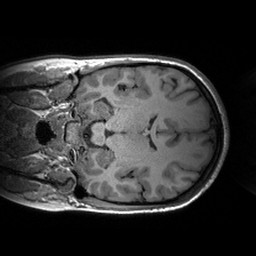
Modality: T1w
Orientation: coronal
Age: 25
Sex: female
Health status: healthy
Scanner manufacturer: siemens
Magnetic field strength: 3 T
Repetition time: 2.53 s
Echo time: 0.00288 s